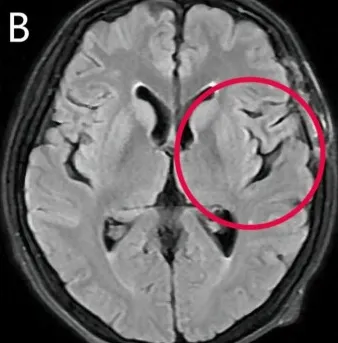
Clinical pictures of patients. (C, D) Brain histopathology showing extensive degeneration and necrosis of glial cells, hyperplasia of peripheral glial cells, and infiltration of peripheral lymphoid tissue.
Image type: radiology (mri)